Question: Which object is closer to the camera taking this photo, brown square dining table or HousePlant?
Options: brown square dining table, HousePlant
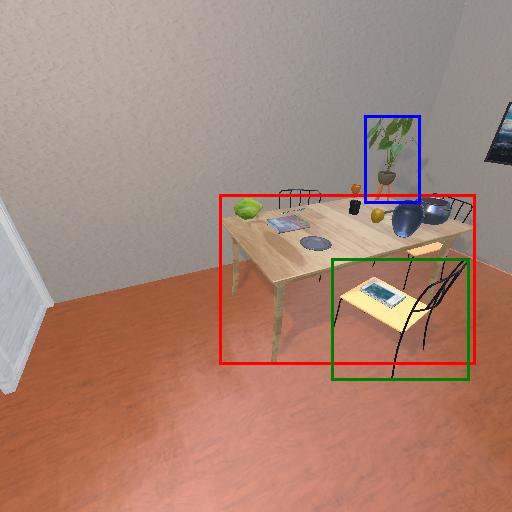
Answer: brown square dining table